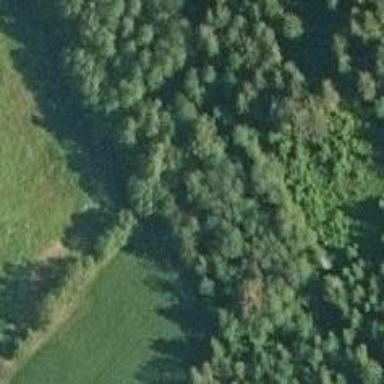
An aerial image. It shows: Row of trees serving as barrier.